Question: I have this piece of code that reads data from an excel sheet, turns them into objects and then display their details in a neat product card
'''
let allHoodies = [
['Hoodie', 'Purple', 'Cotton', '$39.99', 'image/items/hoodies/hoodie(1).jpg'],
['Hoodie', 'Blue', 'Cotton', '$39.99', 'image/items/hoodies/hoodie(2).jpg'],
['Hoodie', 'Green', 'Cotton', '$39.99', 'image/items/hoodies/hoodie(3).jpg']
]
allHoodies.forEach((element, index) => {
let obj = {}
obj.id = index
obj.type = element[0]
obj.color = element[1]
obj.material = element[2]
obj.price = element[3]
obj.imagesrc = element[4]
allHoodies[index] = obj
})
//Evaluating each hoodie and displaying its information in HTML
allHoodies.forEach(function(hoodie) {
let card = '
<div class="card">
<img class="product-image" src="${hoodie.imagesrc}">
<h1 class="product-type">${hoodie.type}</h1>
<p>Color: ${hoodie.color}</p>
<p>${hoodie.material} <a href="#" onclick="addToStorage(${hoodie.id})">Read more</a> </p>
<p class="price">${hoodie.price}</p>
<p><button>Buy</button></p>
</div>
';
// Add the card to the page
document.getElementById('product-container').innerHTML += card;
});
'''
What I'm trying to do is, upon clicking "Buy", it adds multiple items to the local storage although I'm struggling to do it and add multiple ones, it keeps on adding only 1 of them and overwriting the previous one (I'm assuming due to the fact that they have the same key)
Here's what I've tried (which works, but its not my goal):
'''
function addToCart(id){
let hoodie = hoodies[id];
localStorage.setItem('item', JSON.stringify(hoodie));
}
'''
and then I simply add the 'addToCart()' function to the button, would someone guide me and help me figure out how I could actually add multiple ones to the local storage and not just keep overwriting?
Expected result:

<URL>
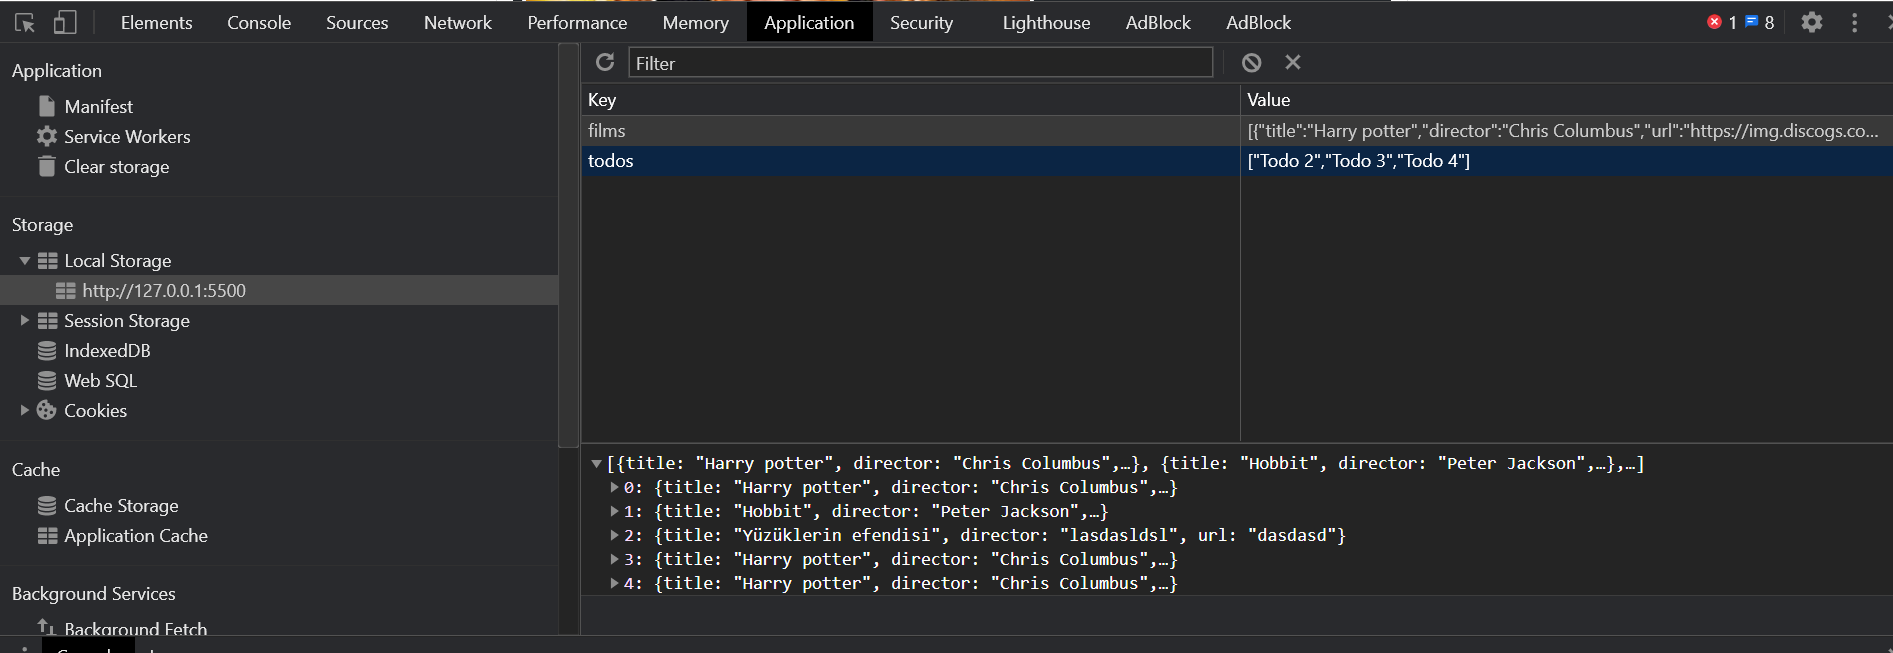
Answer: You can use <URL> to save the updated list:
'''
function addToCart(id) {
try {
const hoodie = allHoodies[id];
if(hoodie) {
const items = JSON.parse(localStorage.getItem('items') || "[]");
items.push(hoodie);
localStorage.setItem('items', JSON.stringify(items));
}
} catch(e) {
console.log('error adding item');
}
}
'''
Function to show the saved list:
'''
function displayProductsinCart() {
const products = JSON.parse(localStorage.getItem("item") || "[]");
document.getElementById("item-container").innerHTML = products.reduce((cards, product) =>
cards + '<div class="card">
<img class="item-image" src="${product.image}">
<h1 class="product-type">${product.type}</h1>
<p>Color: ${product.color}</p>
<p>${product.description}</p>
<p class="price">${product.price} </p>
<p><button>Buy</button></p>
</div>
', '');
}
'''